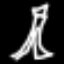
Label: The Eiffel Tower